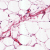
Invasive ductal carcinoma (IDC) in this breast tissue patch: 0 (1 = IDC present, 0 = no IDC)